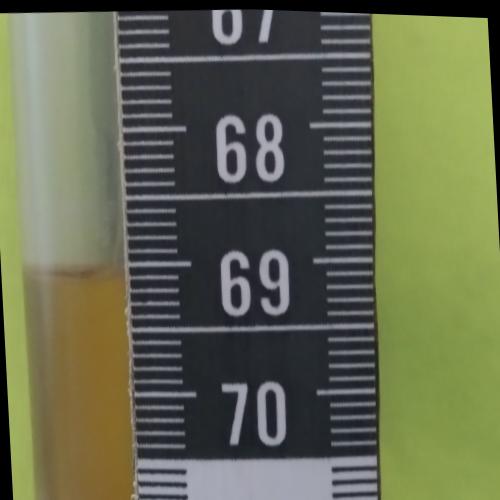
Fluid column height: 69.0 cm